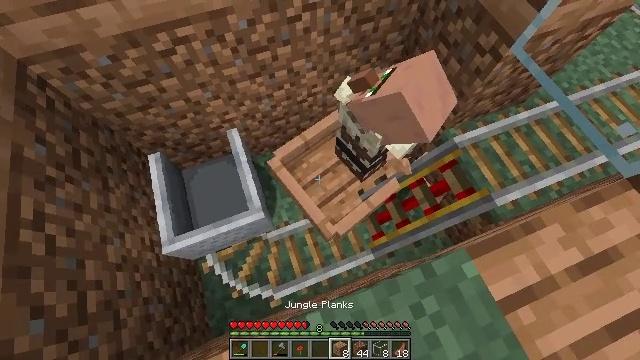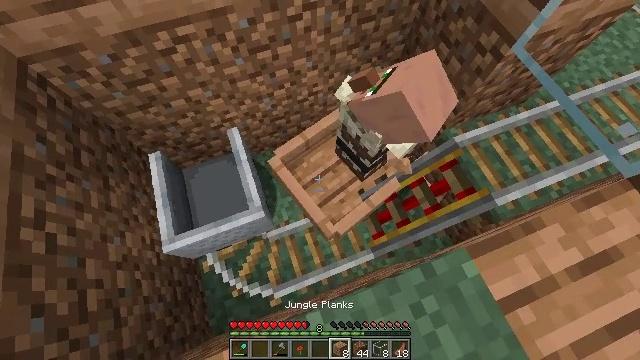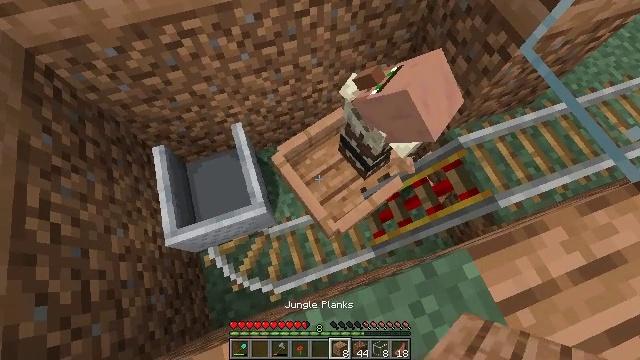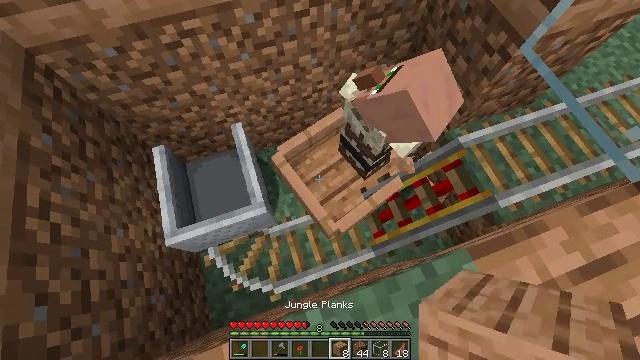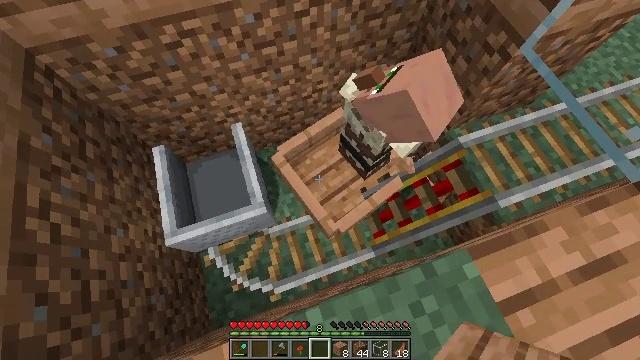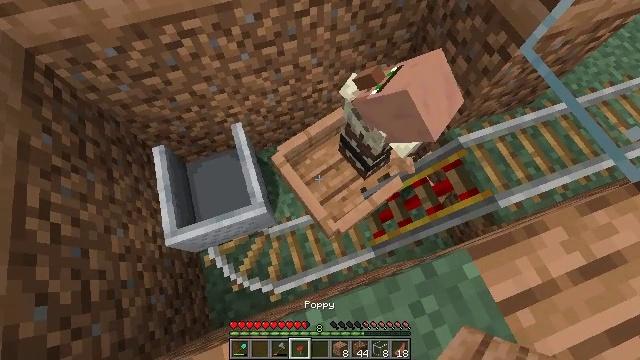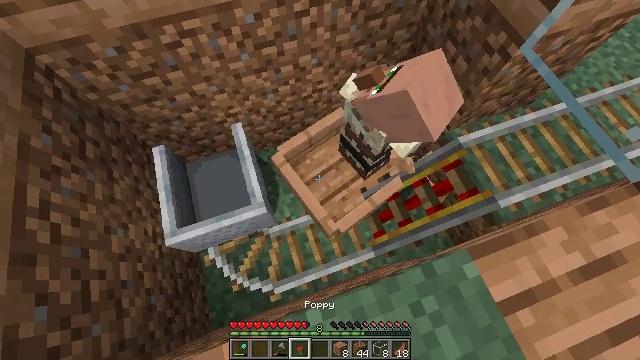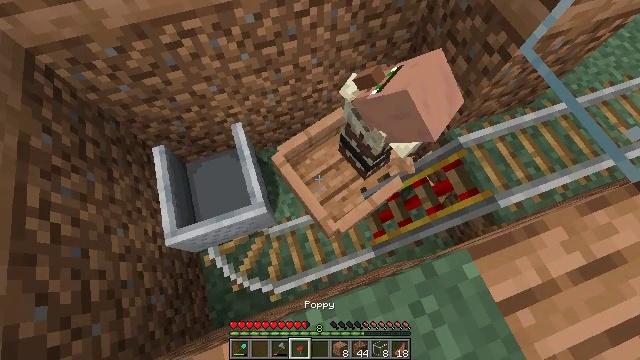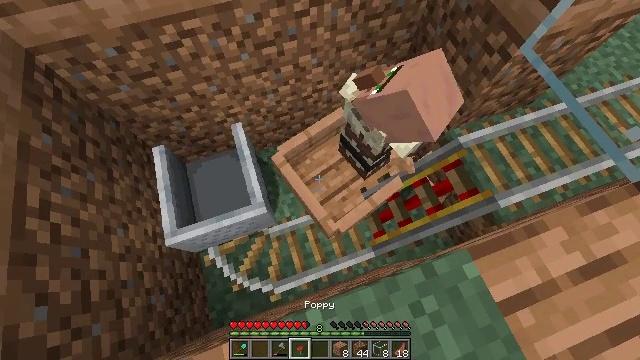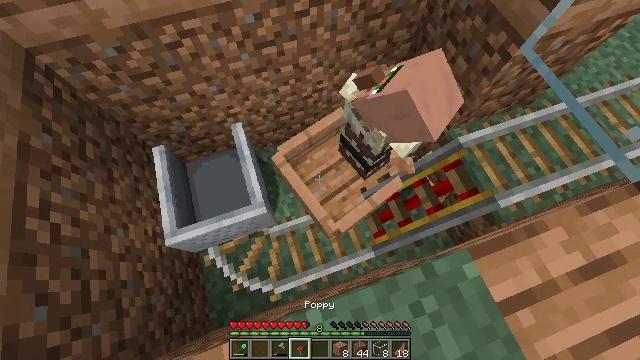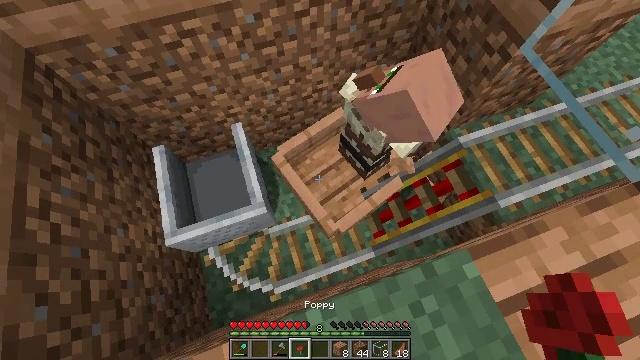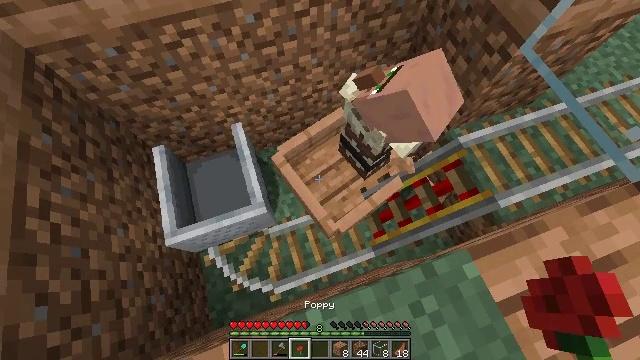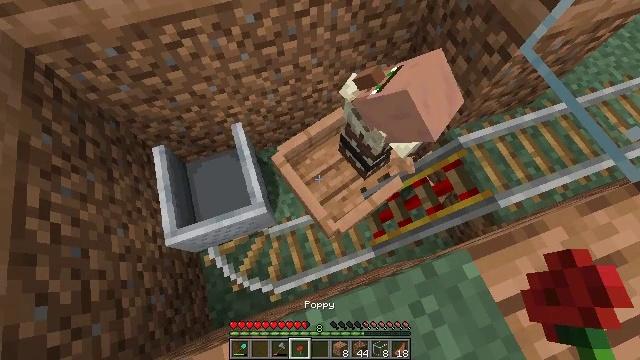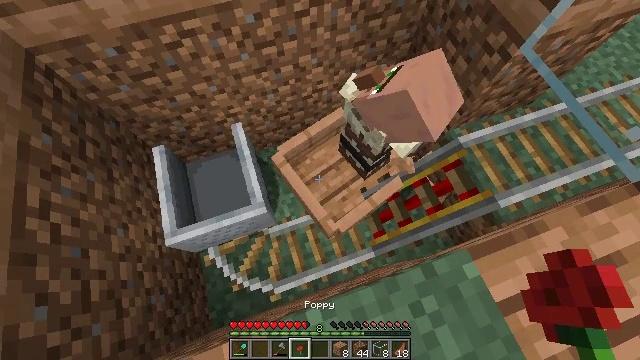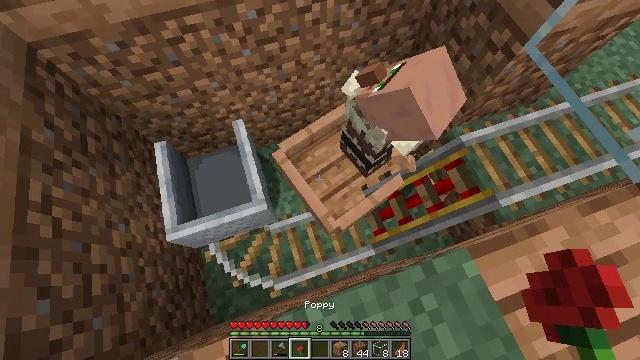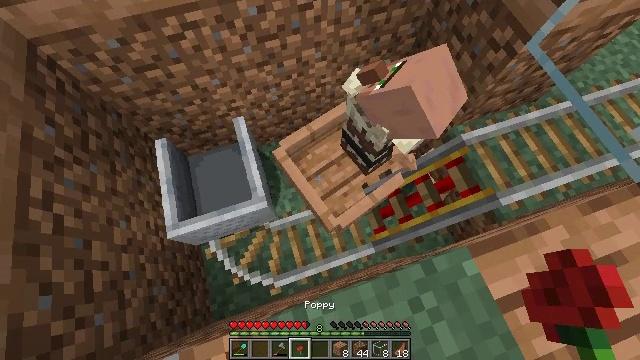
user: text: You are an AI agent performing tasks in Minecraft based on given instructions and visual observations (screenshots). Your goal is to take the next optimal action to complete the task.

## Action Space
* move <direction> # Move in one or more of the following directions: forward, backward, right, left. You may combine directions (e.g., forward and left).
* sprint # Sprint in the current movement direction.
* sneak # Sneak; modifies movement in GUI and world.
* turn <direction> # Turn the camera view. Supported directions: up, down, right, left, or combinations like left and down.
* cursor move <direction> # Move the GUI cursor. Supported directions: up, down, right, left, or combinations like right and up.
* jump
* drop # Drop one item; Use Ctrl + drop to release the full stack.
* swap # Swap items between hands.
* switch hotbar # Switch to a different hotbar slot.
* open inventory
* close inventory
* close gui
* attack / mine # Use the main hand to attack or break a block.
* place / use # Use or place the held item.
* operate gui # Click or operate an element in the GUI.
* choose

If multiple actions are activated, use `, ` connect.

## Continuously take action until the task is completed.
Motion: motion action
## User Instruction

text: Destroy the glass.
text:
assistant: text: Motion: sneak
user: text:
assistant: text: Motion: sneak, turn left
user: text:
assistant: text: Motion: sneak
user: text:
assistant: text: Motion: sneak
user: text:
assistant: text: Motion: sneak
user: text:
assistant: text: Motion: sneak
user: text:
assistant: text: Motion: sneak
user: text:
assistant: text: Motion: sneak
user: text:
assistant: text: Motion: sneak
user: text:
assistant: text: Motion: sneak
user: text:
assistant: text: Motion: sneak
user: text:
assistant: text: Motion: sneak
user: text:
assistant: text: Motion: sneak
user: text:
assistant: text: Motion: sneak
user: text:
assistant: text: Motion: sneak
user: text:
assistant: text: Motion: sneak
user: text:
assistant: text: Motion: sneak
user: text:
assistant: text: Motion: sneak
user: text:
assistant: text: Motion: sneak
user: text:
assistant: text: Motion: sneak
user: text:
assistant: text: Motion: sneak
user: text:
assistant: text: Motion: sneak
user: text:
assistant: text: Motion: sneak
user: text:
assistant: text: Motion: sneak
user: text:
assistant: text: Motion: sneak
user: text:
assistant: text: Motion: sneak
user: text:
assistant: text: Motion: sneak
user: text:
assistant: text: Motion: sneak
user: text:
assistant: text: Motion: sneak
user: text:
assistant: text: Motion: sneak